Aerial crown-view tile of a tropical tree (Barro Colorado Island, Panama), acquired 20250915:
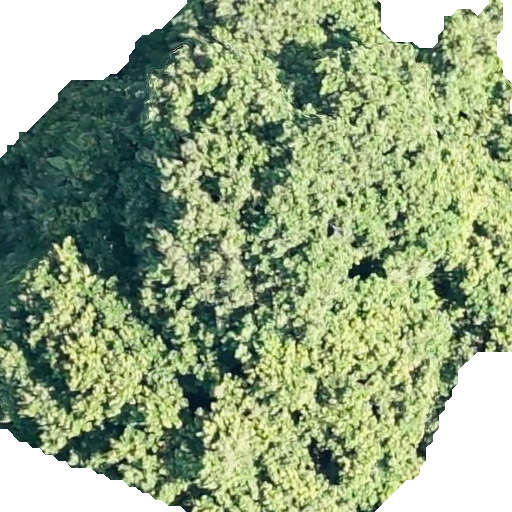
Species: Prioria copaifera
GBIF accepted scientific name: Prioria copaifera
Crown area: 353.497 m²